Question: i want (may it be floating on content's left or right).
there will be no content following the content so . i just want content to "stand up and not curl around"
i know this is easily done by putting 'overflow:auto/hidden' on the content - done it many times. however, this time, i cannot because.
- '<ul>''overflow:auto/hidden'- '<ul>'- 'overflow:auto/hidden'
my html and css is here: <URL> - but this one uses 'overflow' to prevent wrapping but clips the shadows.
is there any other way to prevent from wrapping aside from using 'overflow'? as much as possible, no hacks, no "tricks/cheats". additional mark-up accepted if it can't be avoided.

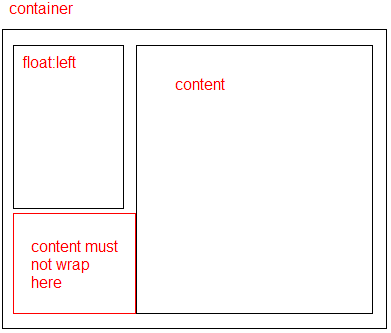
Answer: Just use 'float:left' on the content container as well and it will be fine :)
'''
.content {zoom:1; float:left;}
'''
### Update:
Just because the link you provided which is from 2004 used FNE this isn't the case nowadays.
With CSS3 you just add:
'''
.container:after {
content: "";
display: block;
clear: both;
}
'''
and you don't float everything.